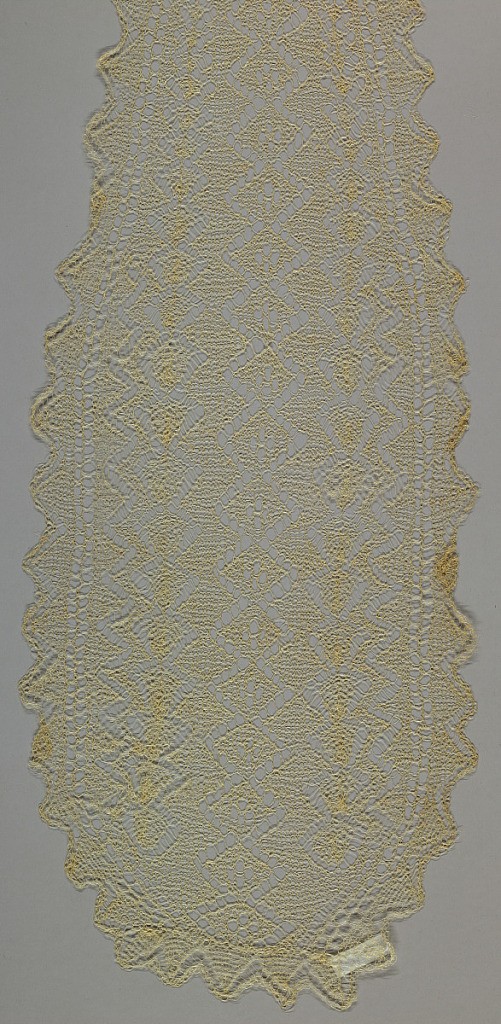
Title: Stole
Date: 19th century
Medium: agave (plant fiber) Technique: knitting; each half made separately and joined together in the middle
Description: Shaped stole. Long and narrow with oval shapes at each end.